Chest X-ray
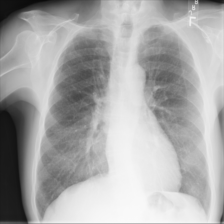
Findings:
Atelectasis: negative
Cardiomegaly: negative
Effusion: negative
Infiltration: negative
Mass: negative
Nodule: negative
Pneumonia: negative
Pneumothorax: negative
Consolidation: negative
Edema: negative
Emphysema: negative
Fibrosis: negative
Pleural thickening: negative
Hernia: negative